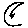
Label: moon